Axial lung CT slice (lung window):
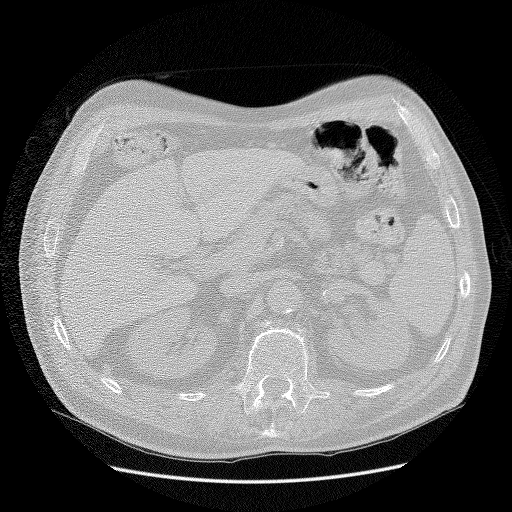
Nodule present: no